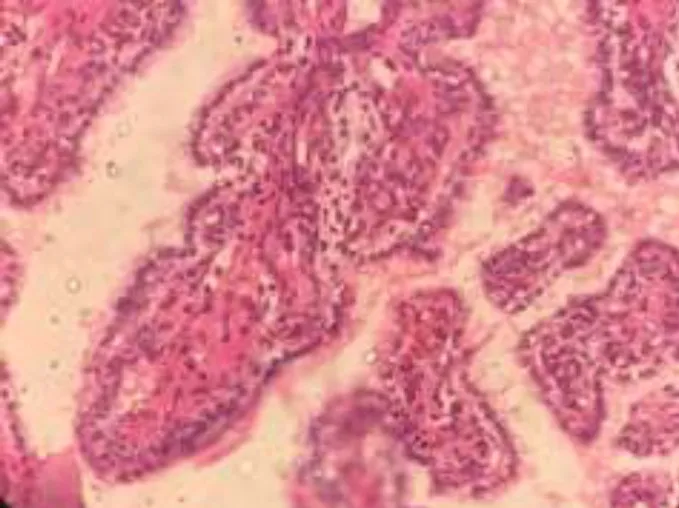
Tubular structures of cells with abundant clear cytoplasm.
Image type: pathology (h&e)